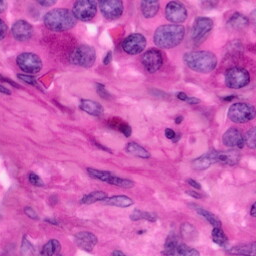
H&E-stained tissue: Pancreatic